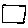
Label: square